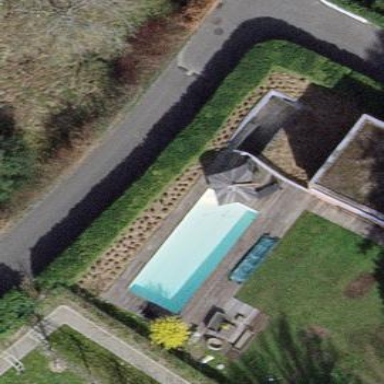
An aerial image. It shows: Outdoor swimming pool on leisure land.